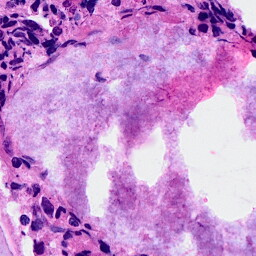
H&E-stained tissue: Breast